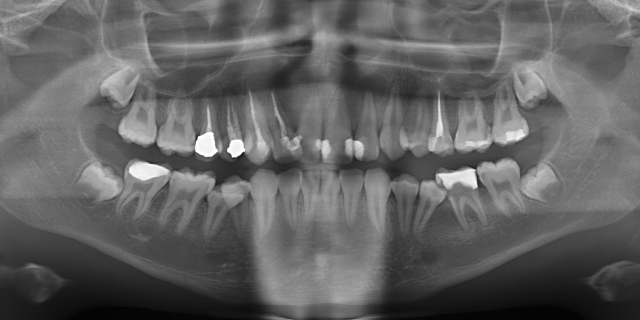
adult